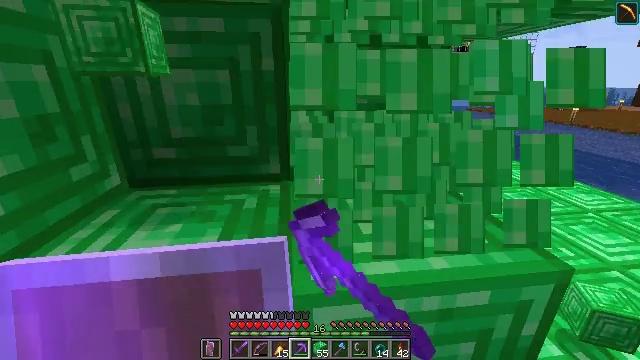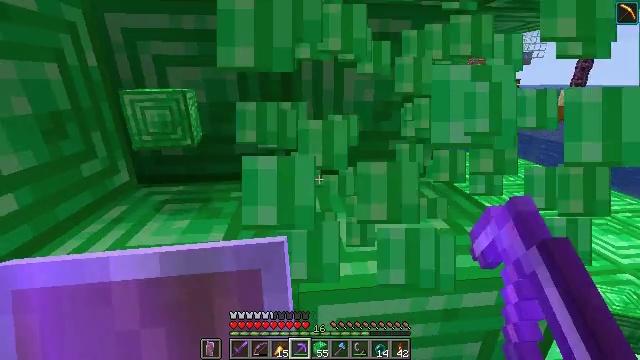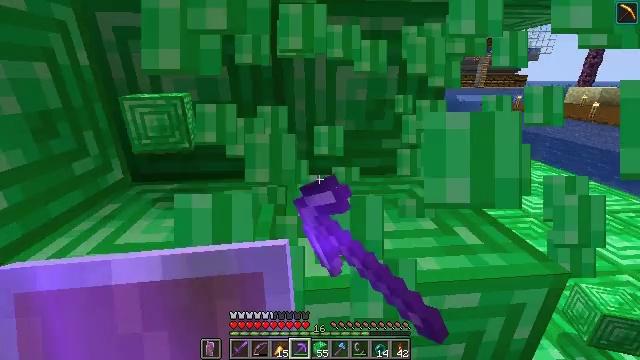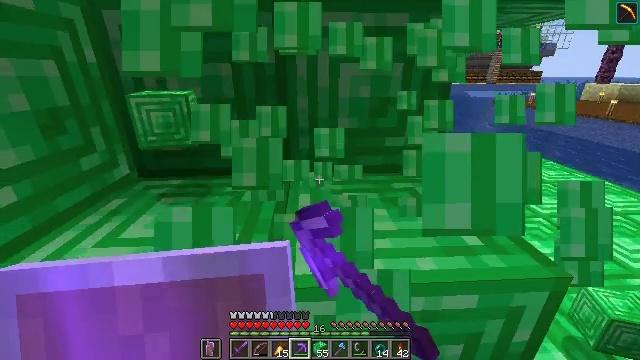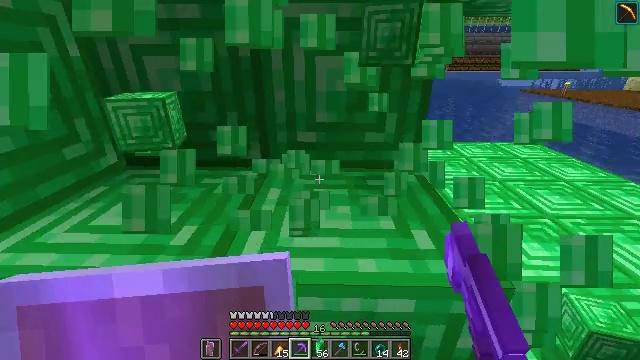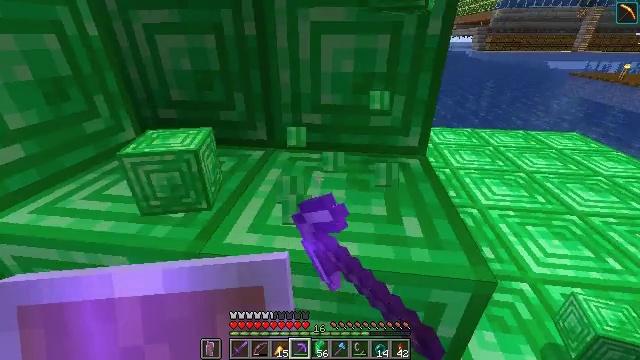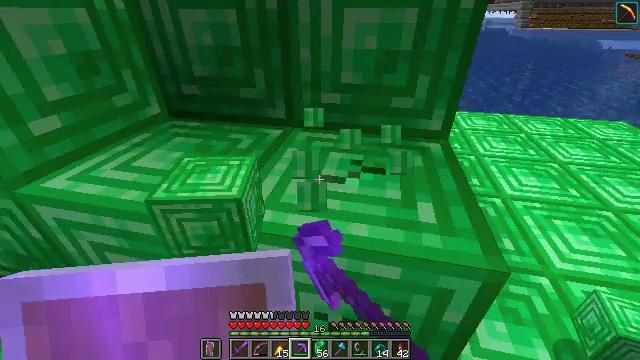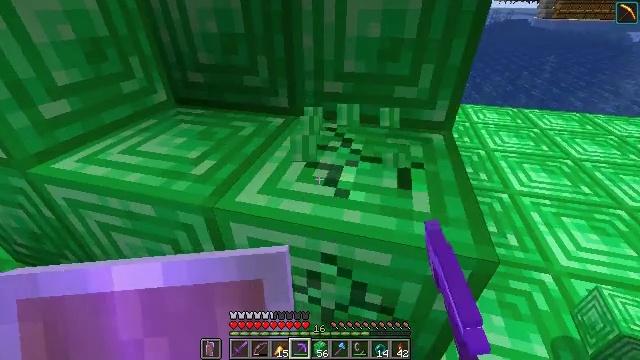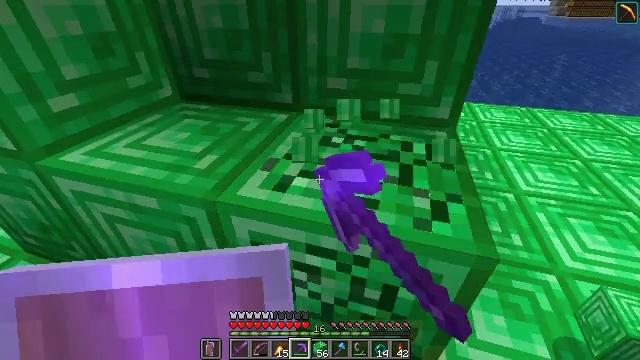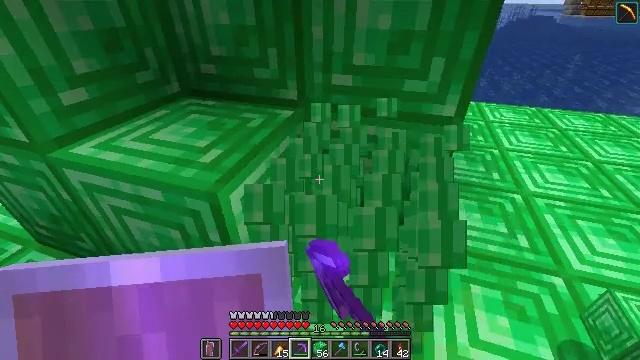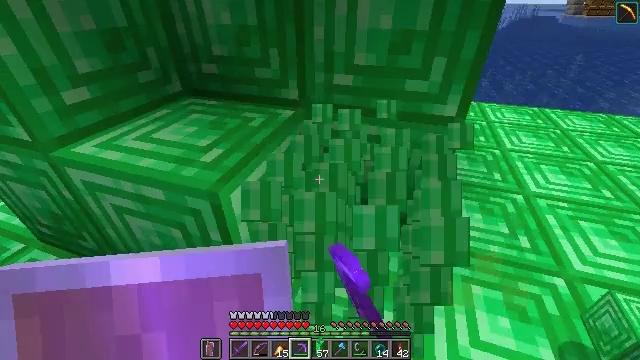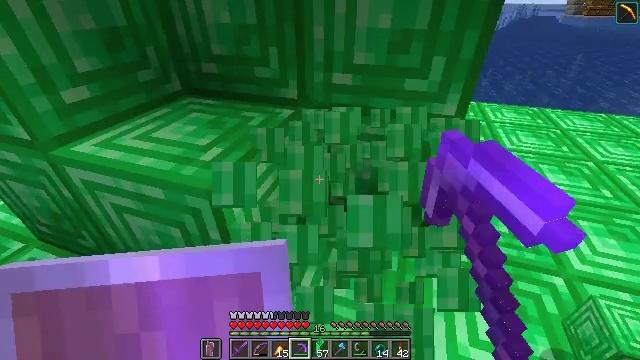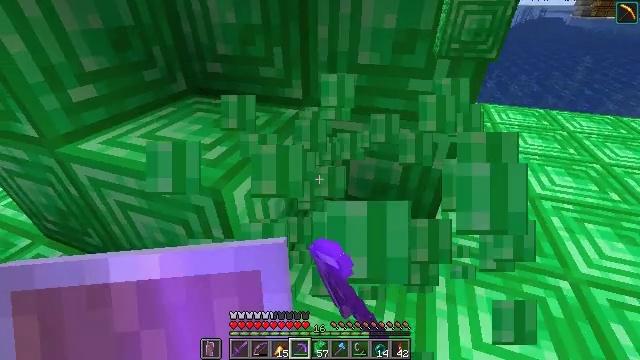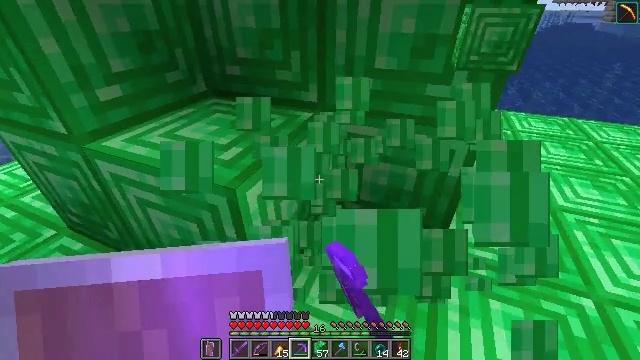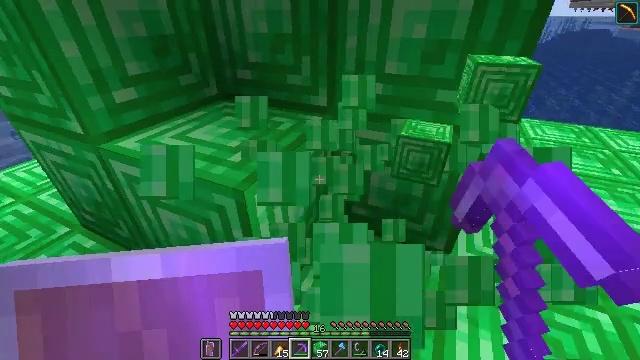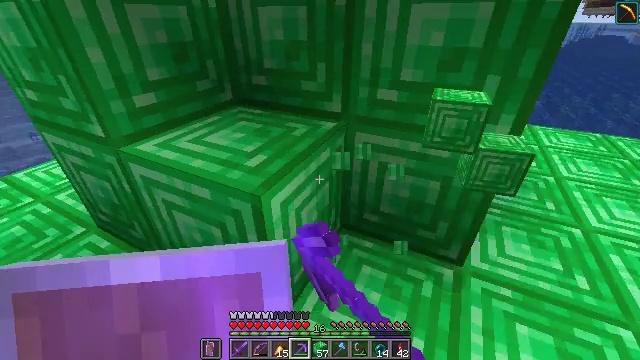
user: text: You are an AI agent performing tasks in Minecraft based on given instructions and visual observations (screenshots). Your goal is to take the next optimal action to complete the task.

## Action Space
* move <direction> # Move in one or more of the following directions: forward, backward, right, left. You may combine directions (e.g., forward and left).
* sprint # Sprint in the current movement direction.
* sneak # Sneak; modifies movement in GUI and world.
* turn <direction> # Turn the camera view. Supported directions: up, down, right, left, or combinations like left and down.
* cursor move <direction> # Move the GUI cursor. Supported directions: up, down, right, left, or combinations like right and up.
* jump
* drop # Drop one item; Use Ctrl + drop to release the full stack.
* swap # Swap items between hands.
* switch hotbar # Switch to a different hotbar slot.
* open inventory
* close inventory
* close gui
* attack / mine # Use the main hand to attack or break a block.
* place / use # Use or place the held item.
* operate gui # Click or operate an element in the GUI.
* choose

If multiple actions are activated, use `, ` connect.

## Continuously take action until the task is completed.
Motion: motion action
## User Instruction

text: Attack the emerald block with a tool.
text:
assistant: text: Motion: turn left, attack / mine
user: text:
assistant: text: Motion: move right, attack / mine
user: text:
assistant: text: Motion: move right, turn left, attack / mine
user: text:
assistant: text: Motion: move right, turn left and down, attack / mine
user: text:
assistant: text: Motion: turn left and down, attack / mine
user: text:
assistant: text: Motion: turn left and down, attack / mine
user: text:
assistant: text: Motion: turn left and down, attack / mine
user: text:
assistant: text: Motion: turn left, attack / mine
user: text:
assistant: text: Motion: turn left, attack / mine
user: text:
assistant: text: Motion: attack / mine
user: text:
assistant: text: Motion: attack / mine
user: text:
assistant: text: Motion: attack / mine
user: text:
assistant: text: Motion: turn left, attack / mine
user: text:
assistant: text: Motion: turn left, attack / mine
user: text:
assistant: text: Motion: move left, turn left and up, attack / mine
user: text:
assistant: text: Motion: move left, turn left, attack / mine
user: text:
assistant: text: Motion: move left, attack / mine
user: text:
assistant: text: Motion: move forward and move left, attack / mine
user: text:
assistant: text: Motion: move forward and move left, turn right and up, attack / mine
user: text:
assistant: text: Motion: move forward and move left, turn right and up, attack / mine
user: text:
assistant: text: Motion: move forward, turn right, attack / mine
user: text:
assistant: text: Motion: move forward, attack / mine
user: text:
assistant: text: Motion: attack / mine
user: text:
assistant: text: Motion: attack / mine
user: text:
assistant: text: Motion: attack / mine
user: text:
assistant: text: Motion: move left, turn left and up, attack / mine
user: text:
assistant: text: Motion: move left, attack / mine
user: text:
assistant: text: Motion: move left, turn up, attack / mine
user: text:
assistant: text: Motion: move left, turn right and up, attack / mine
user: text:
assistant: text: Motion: turn right and up, attack / mine